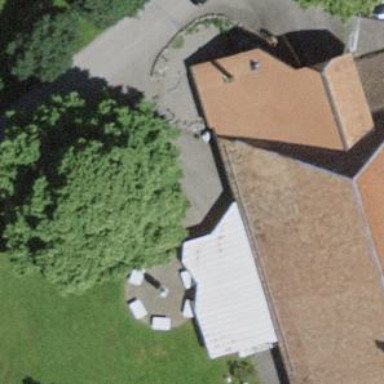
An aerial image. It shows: Restaurant.